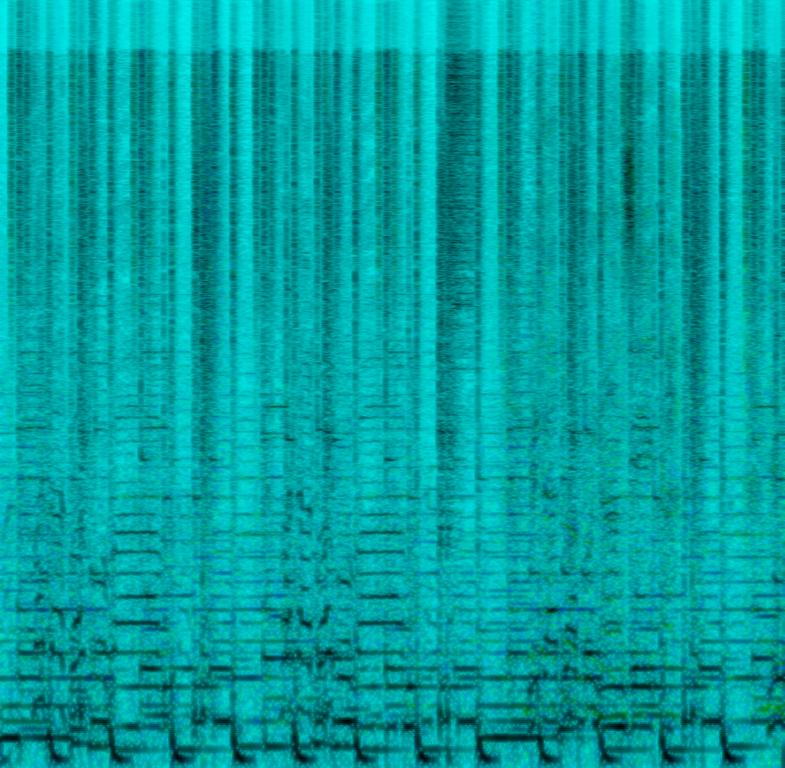
This song features a male voice singing the main melody. Other male voices sing fills in between lines as backing voices. A repetitive melody is played on the marimba. The percussion is programmed and the focus is on the continuous hi-hat strokes. The bass plays the root notes of the chords. The mood of this song is happy. This song can be played at a dance party.